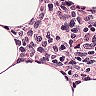
Metastatic tissue present: no